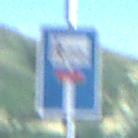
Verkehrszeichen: SackgasseRadverkehrFussgaengerDurchlaessig
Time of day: Night
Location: Outdoor (Nature)
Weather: PartlyCloudy
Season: NotSpecified
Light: Natural